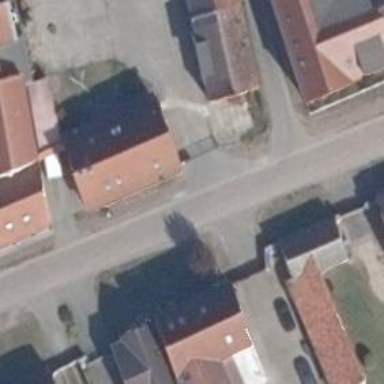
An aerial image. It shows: Driveway.